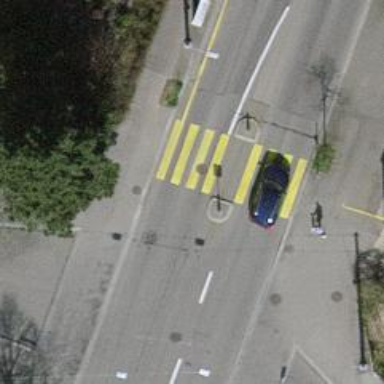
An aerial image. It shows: Marked crossing with pedestrian island.